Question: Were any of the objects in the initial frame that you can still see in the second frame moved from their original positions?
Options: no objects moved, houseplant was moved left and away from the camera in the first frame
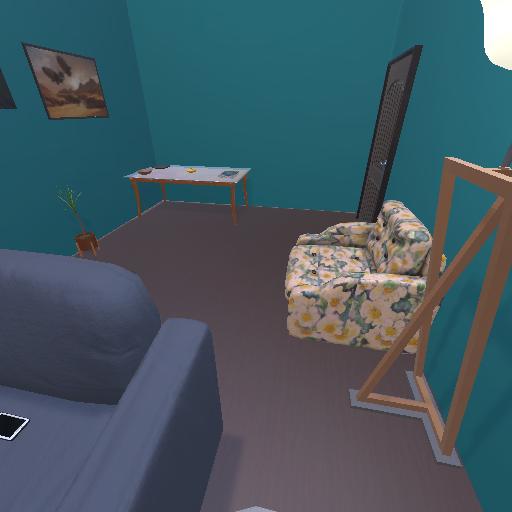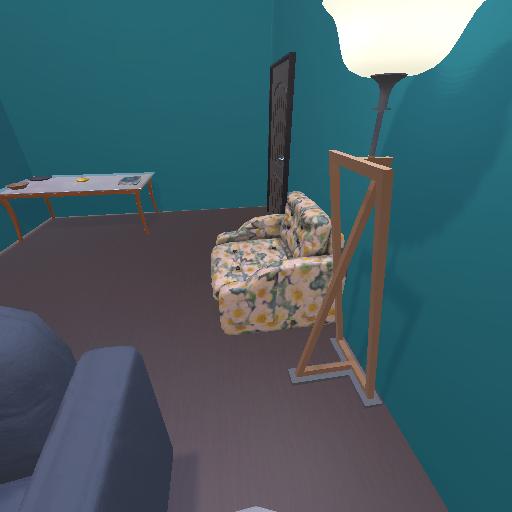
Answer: no objects moved